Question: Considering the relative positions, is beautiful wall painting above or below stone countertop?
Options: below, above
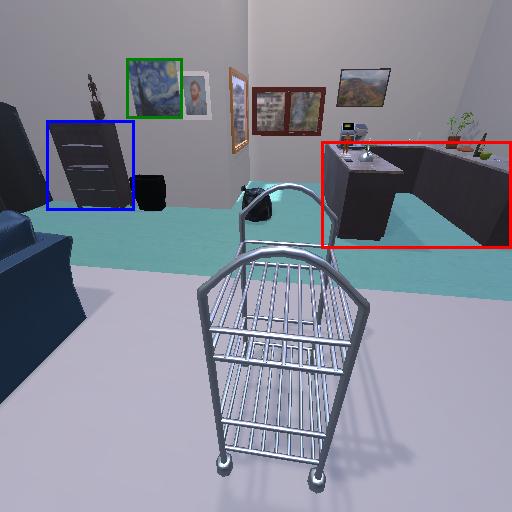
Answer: below